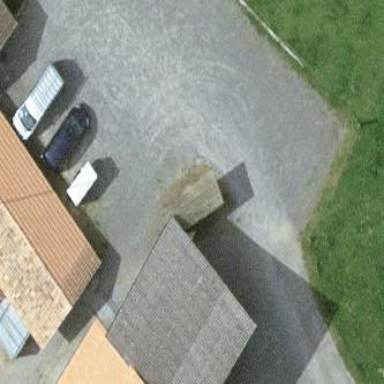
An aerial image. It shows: Parking area.